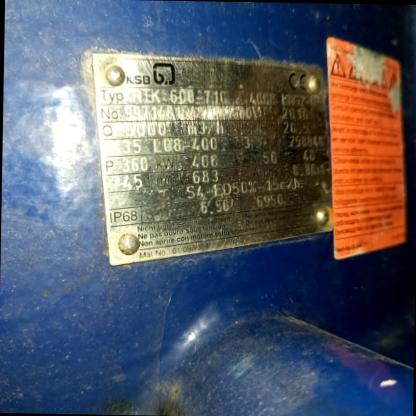
Klasa: tabliczka-znamionowa